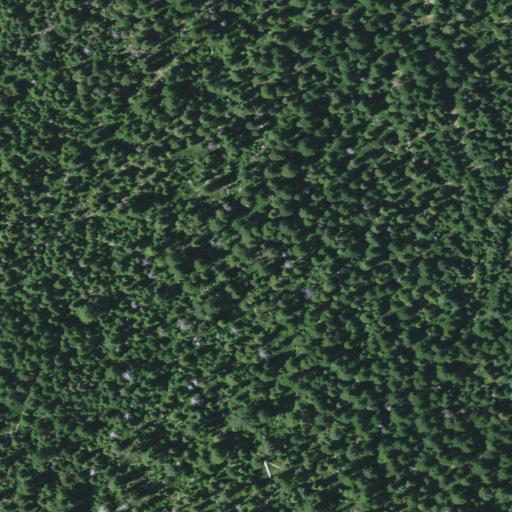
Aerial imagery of mountains in California named Klamath Mountains containing evergreen forest and open development